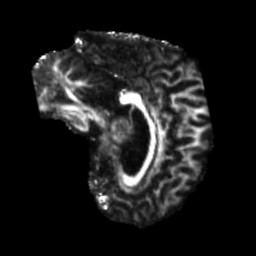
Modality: FA
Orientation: sagittal
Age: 39
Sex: male
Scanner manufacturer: siemens
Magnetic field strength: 3 T
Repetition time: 5.25 s
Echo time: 0.08 s